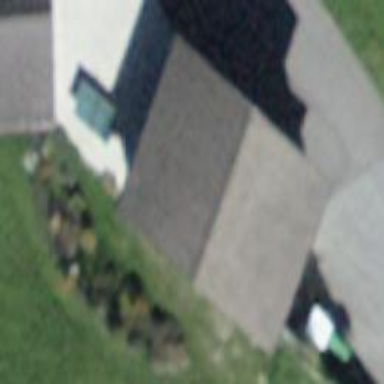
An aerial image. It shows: Garage.